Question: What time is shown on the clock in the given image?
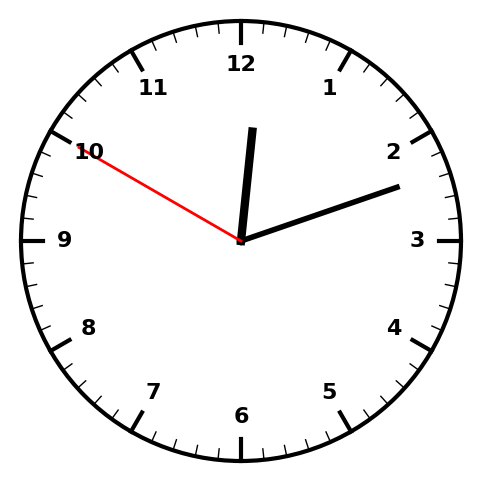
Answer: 12:11:50